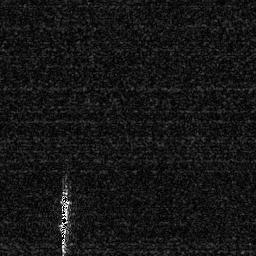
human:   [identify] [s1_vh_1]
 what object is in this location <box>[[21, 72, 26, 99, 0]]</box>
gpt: <ref>1 medium ship at the bottom left</ref>